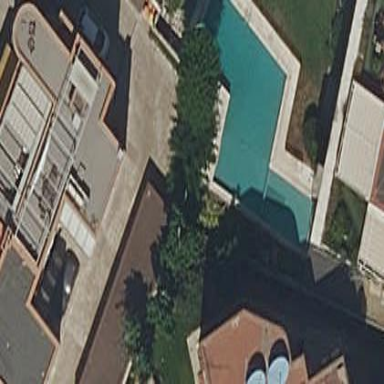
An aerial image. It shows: Swimming pool located in leisure land.